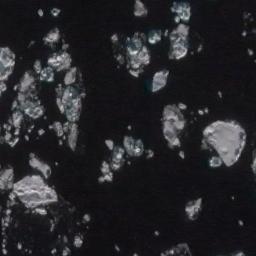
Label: sea_ice